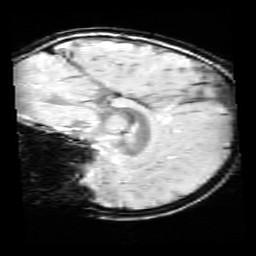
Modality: SWI
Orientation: sagittal
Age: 9
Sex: female
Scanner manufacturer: siemens
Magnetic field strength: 3 T
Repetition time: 0.027 s
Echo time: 0.02 s